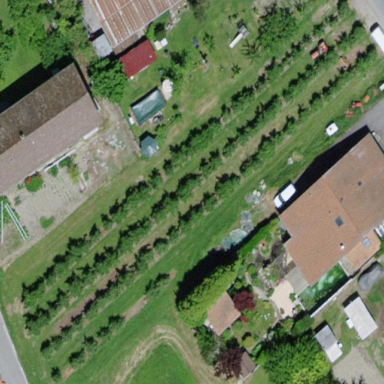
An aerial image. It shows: Orchard.